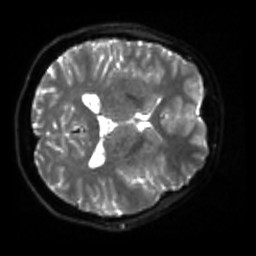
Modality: sbref
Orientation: axial
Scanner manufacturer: siemens
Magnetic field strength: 3 T
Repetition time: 4 s
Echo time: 0.0594 s